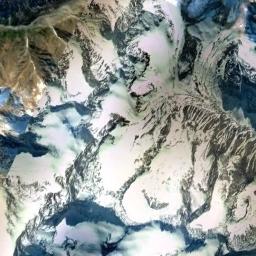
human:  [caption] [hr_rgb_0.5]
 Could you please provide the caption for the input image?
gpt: The ground on the snowberg is uneven .

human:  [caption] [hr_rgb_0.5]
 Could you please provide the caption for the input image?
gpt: The snow berg is consist of bare land and white snow .

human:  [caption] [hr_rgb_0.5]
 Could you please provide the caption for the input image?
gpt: A snow-covered mountain covered in large areas .

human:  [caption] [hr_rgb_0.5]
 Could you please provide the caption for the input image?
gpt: The snowberg is covered with glaciers .

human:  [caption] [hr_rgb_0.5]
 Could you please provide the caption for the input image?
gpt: There are much snow and some bare land on the snowberg .